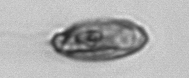
Label: Katodinium_or_Torodinium